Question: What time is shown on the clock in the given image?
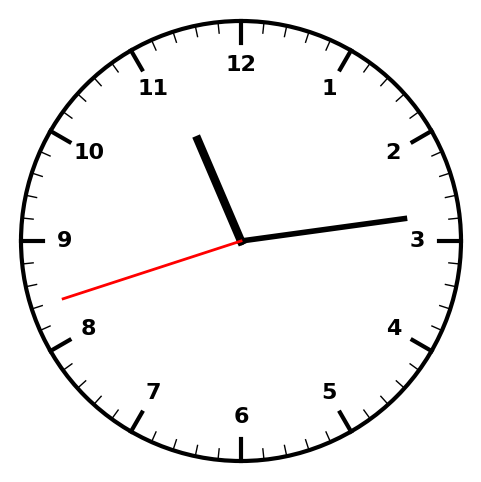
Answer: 11:13:42